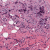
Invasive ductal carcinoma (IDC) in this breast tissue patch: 1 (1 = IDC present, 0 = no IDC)